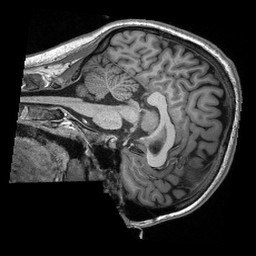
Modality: T1w
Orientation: sagittal
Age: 19
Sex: male
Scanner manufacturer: siemens
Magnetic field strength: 3 T
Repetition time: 2.3 s
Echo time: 0.00308 s